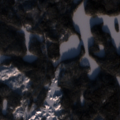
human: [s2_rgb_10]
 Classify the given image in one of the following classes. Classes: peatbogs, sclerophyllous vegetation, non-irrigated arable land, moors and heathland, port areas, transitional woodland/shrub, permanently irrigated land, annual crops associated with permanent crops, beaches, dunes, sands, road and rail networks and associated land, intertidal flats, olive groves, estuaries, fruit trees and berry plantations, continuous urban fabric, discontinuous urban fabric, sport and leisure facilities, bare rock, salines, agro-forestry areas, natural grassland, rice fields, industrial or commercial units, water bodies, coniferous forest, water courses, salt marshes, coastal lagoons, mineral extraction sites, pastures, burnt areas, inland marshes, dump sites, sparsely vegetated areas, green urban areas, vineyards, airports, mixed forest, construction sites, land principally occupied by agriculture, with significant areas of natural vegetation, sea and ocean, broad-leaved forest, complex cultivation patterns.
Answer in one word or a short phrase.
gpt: mineral extraction sites, coniferous forest, water bodies